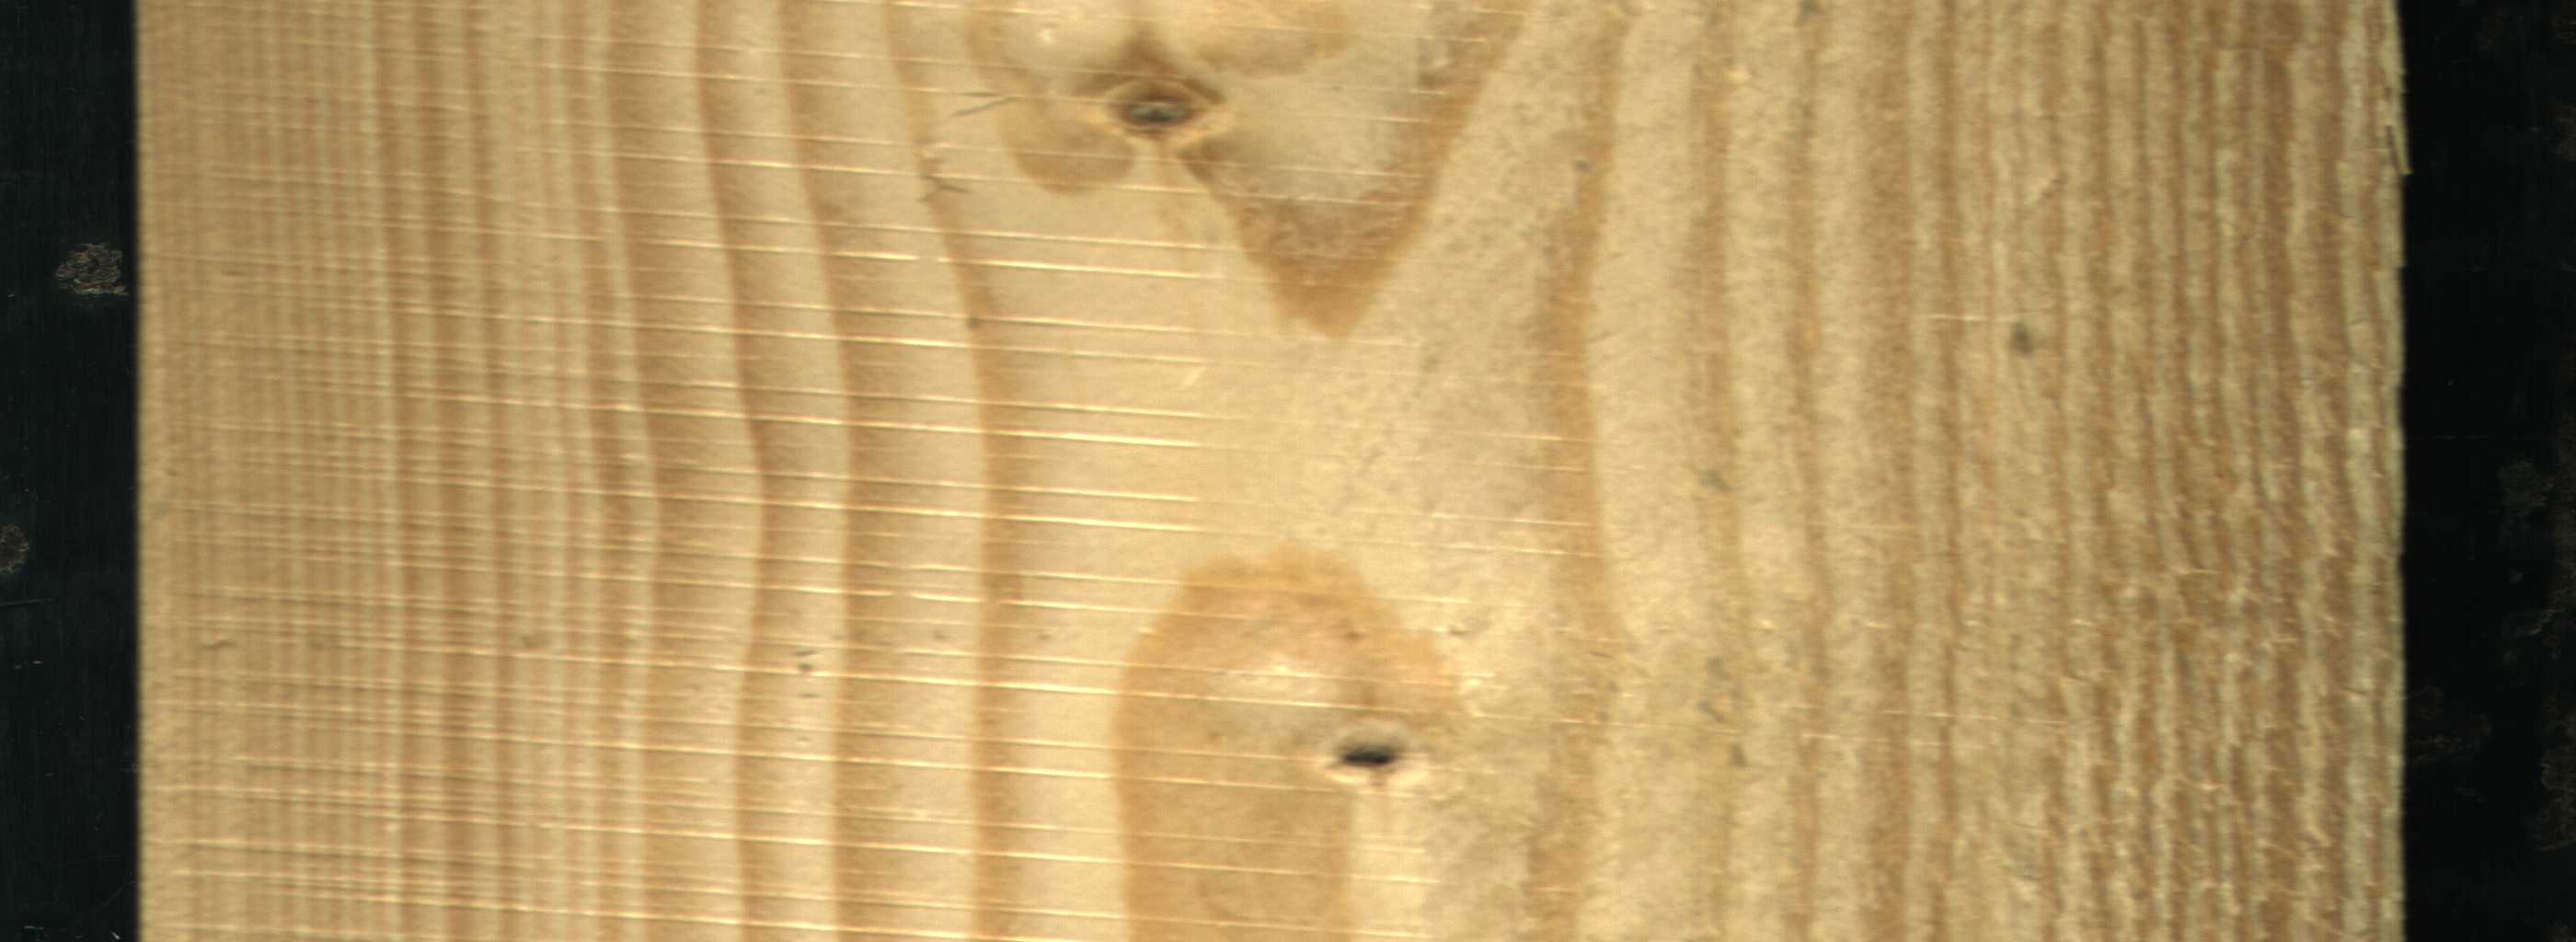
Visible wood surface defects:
Dead_Knot
Live_Knot